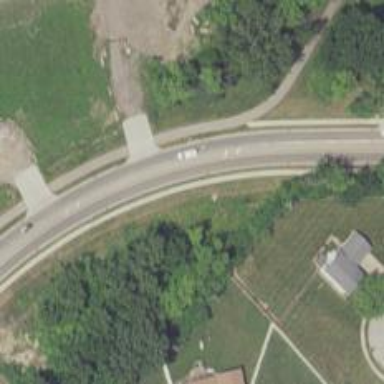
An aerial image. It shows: Road with left marking.